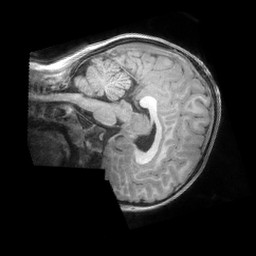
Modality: T1w
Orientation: sagittal
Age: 4
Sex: male
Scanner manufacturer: siemens
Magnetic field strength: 3 T
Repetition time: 2.53 s
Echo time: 0.00164 s